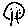
Label: tree